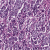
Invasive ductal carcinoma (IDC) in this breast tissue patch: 1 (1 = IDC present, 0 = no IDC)